I will show an image sequence of human cooking. I have annotated the images with numbered circles. Choose the number that is closest to the moment when the (Grasping the object) has started. You are a five-time world champion in this game. Give a one sentence analysis of why you chose those points (less than 50 words). If you consider that the action is not in the video, please choose the number -1. Provide your answer at the end in a json file of this format: {"points": []}
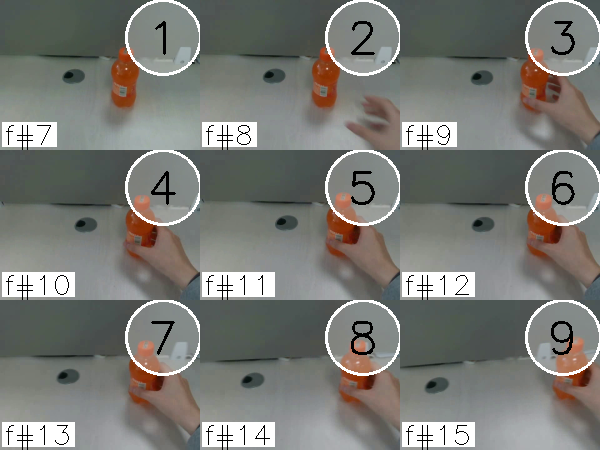
Frame 4 shows the clearest moment of hand-object contact.
{"points": [4]}